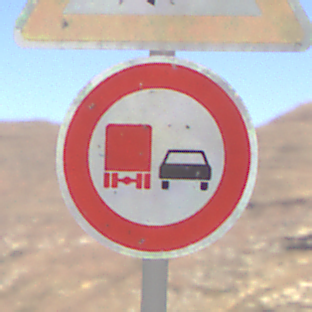
Verkehrszeichen: UeberholverbotKraftfahrzeuge
Zusatzzeichen oben: FlugbetriebRechts
Umgebung: Outdoor, Nature
Tageszeit: Midday
Wetter: Clear
Licht: Natural
Jahreszeit: NotSpecified
Kontrast: HighContrast